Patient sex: M
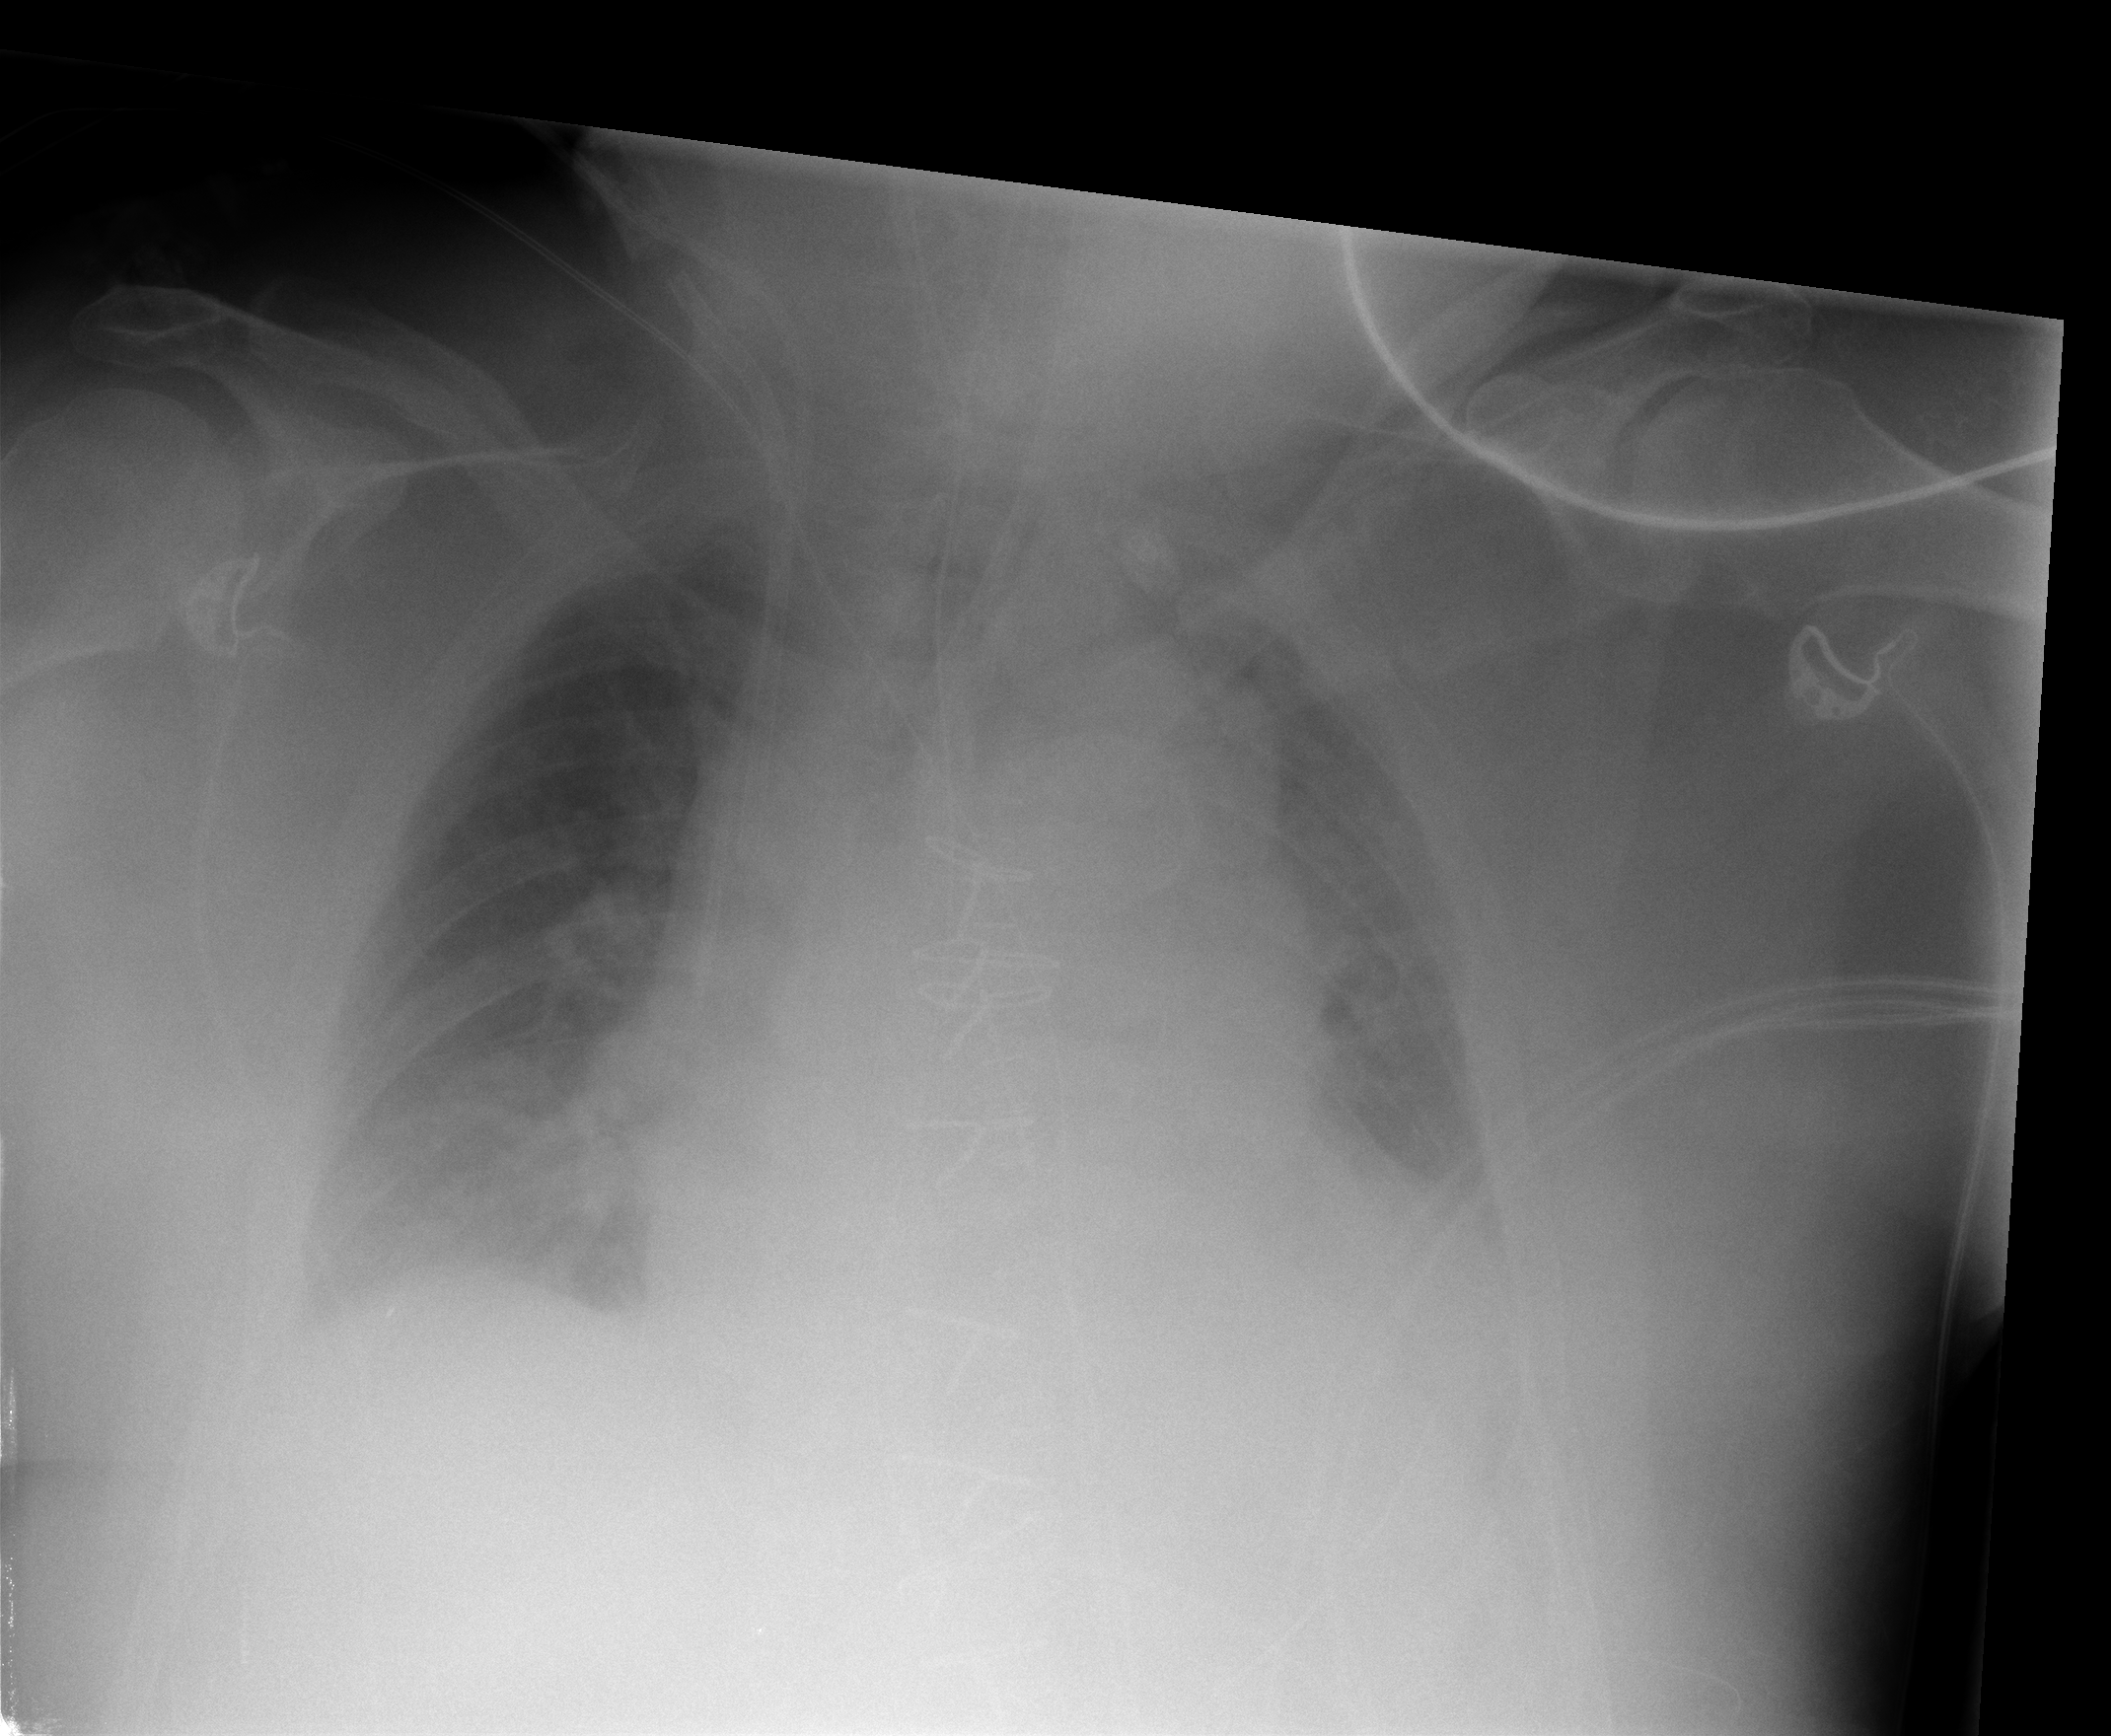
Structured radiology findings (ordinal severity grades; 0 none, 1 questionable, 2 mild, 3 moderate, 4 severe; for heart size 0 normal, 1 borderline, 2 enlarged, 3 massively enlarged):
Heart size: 2
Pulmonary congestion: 1
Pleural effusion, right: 0
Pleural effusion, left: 2
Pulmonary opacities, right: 0
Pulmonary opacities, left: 0
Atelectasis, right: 1
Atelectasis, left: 2